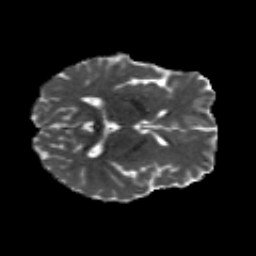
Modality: MD
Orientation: axial
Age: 19
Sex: male
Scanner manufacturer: siemens
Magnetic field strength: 3 T
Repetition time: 8.8 s
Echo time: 0.085 s